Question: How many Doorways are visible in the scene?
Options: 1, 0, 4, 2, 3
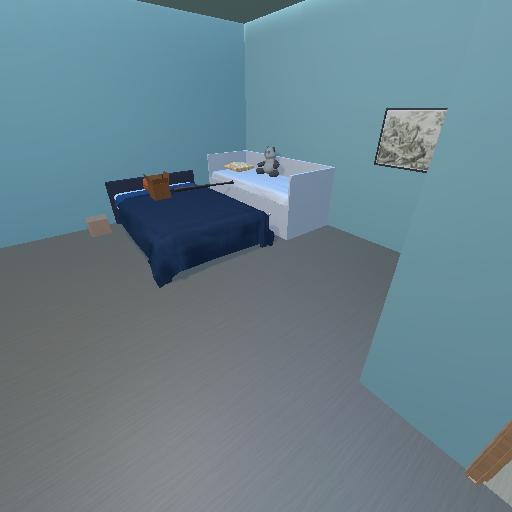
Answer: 1